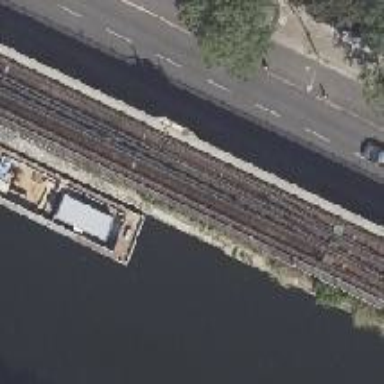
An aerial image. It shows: Bridge with electrified rails.